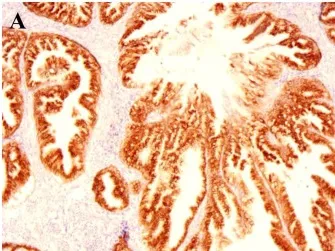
IHC of endometrium (x100). The MUC6 expression of endometrium.
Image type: pathology (immunostaining)